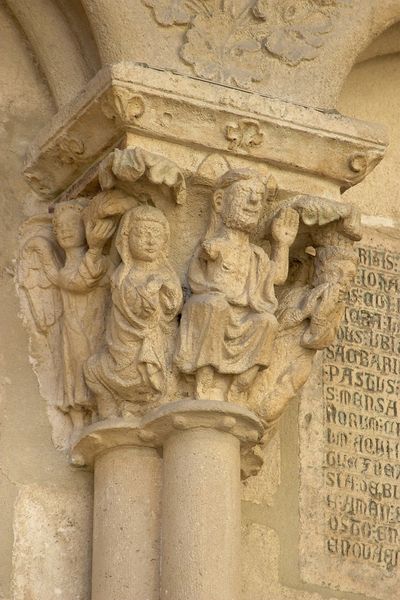
Titel: Puerta del Sarmental/Südportal der Kathedrale von Burgos
Standort: Burgos, Kathedrale (EU - E)
Schlagwörter: blätter, flügel, hand, kopf, laub, mann, frauen, gelb, sitzen, blumen, finger, frankreich, frau, kleid, säule, ornament, bart, gesicht, stein, tragen, hände, kirche, sitzend, gewänder, engel, relief, schrift, bogen, figuren, tafel, gefaltet, detail, inschrift, dekor, stuck, steinmetz, text, buchstaben, lilie, kapitell, portal, sims, sandstein, christus, jesus, jesus christus, mittelalter, romanik, segen, segnen, heilige, karl, maria, kapitel, latein, halbsäule, säülen, schrifttafel, christ, schift, arkantusblätter, steinhauer arbeit, eisäule